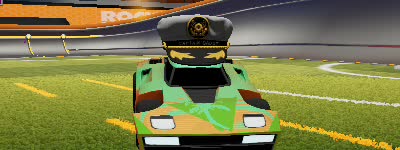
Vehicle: breakout